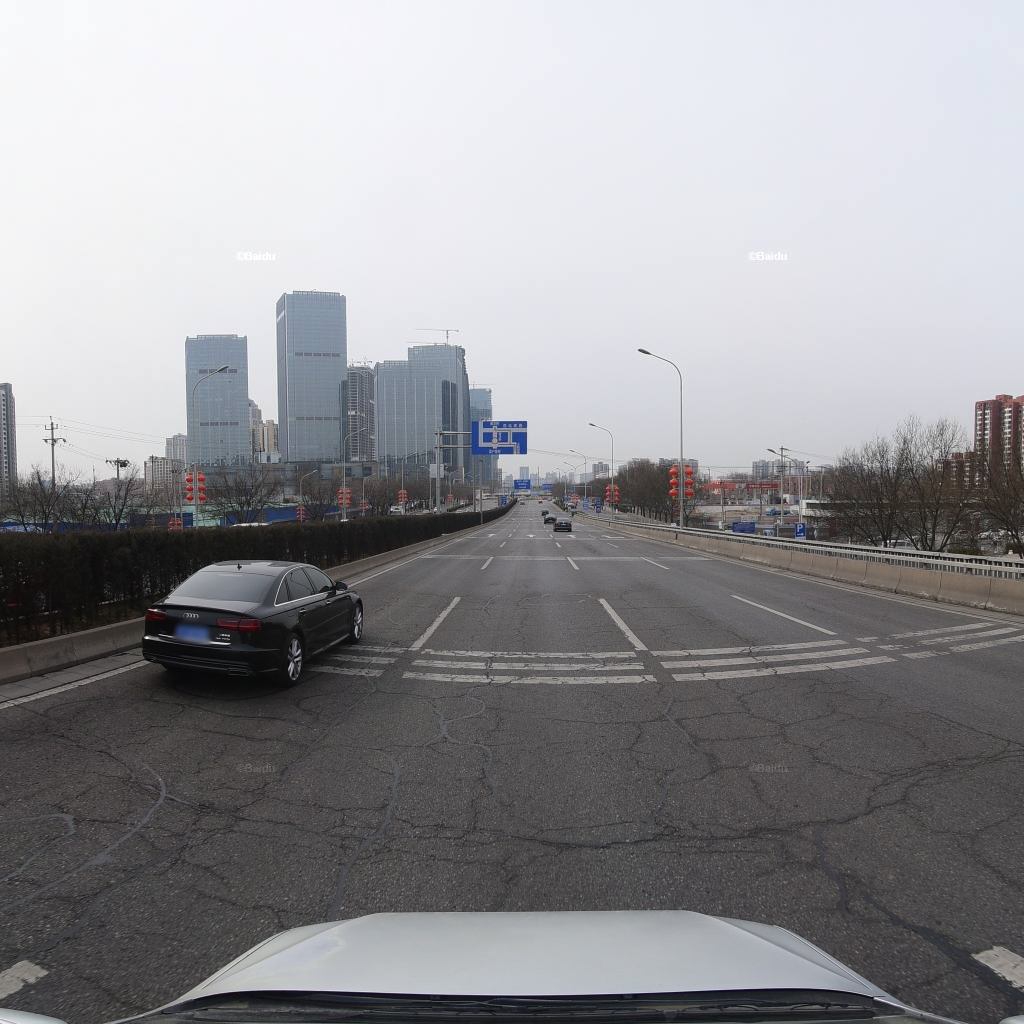
Region: Fengtai
Road damage annotations: alligator crack